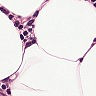
Metastatic tissue present: no